Aerial crown-view tile of a tropical tree (Barro Colorado Island, Panama), acquired 20250414:
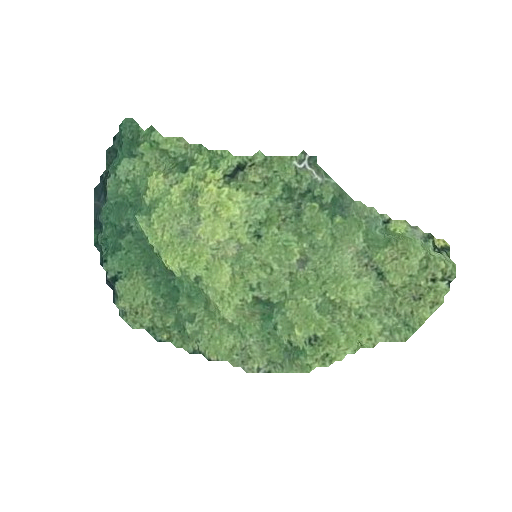
Species: Terminalia amazonia
GBIF accepted scientific name: Terminalia amazonica
Crown area: 90.573 m²